Question: I'm trying to use this code on my IOS project using the 4.6.2 Xcode
<URL>
but I can't compile but to this error:

I don't understand what bridge cast that is
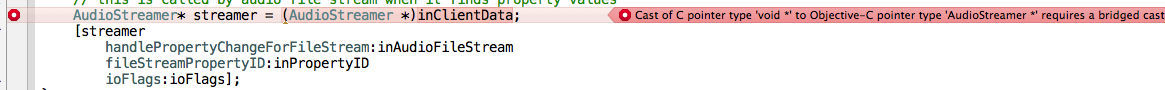
Answer: Replace that with this
'''
AudioStreamer *streamer = (__bridge AudioStreamer*)inClientData;
'''
With ARC you have to use a bridged cast when casting a c type to an objective-c object.